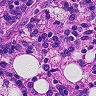
Metastatic tissue present: no